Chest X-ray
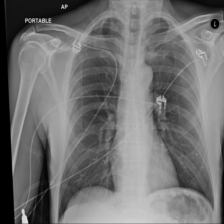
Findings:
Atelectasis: negative
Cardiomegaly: negative
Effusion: negative
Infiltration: negative
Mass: negative
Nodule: negative
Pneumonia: negative
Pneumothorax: negative
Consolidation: negative
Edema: negative
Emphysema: negative
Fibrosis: negative
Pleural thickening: negative
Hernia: negative